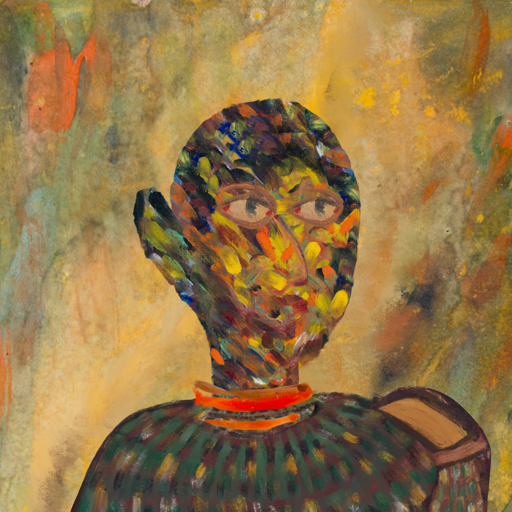
Background: Comrade, Head And Neck Side: An_Impression, Face Side: GypsyMother, Bust: After_Raid, Hair Side: Blank, Head Accessory: Blank, Second Necklace: Blank, Necklace: Experience, Baby: Blank